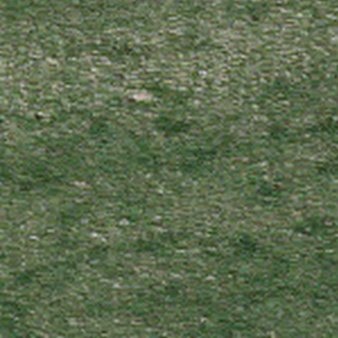
Label: other